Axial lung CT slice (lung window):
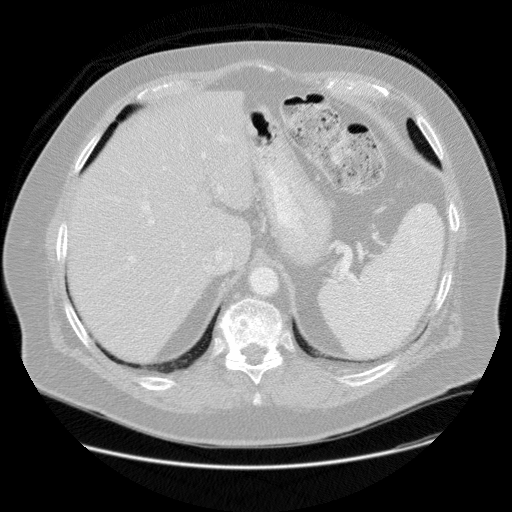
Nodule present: no